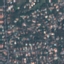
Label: Residential